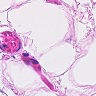
Metastatic tissue present: no